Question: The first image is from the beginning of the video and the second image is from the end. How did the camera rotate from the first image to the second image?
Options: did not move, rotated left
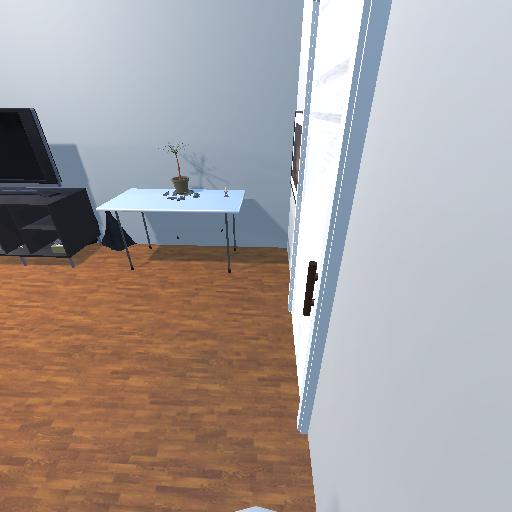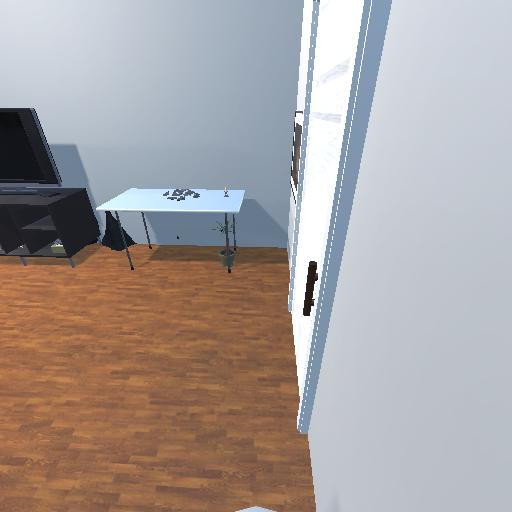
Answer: did not move